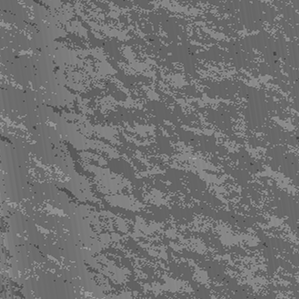
Label: frost